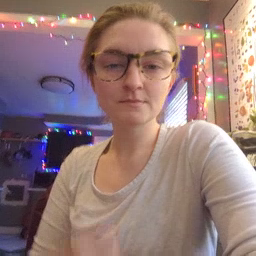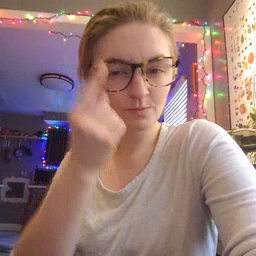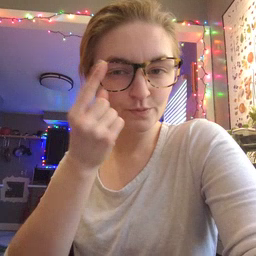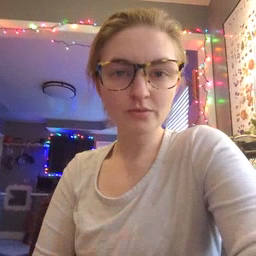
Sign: think